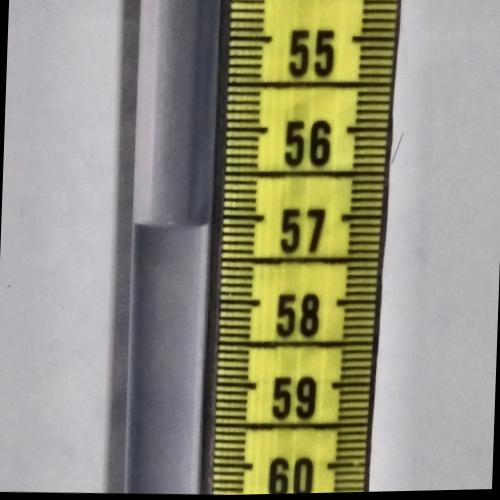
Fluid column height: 57.1 cm